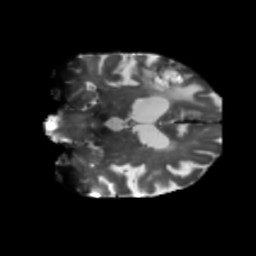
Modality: T2w
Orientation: coronal
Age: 69
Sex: male
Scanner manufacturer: siemens
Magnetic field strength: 3 T
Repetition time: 5.25 s
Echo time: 0.08 s